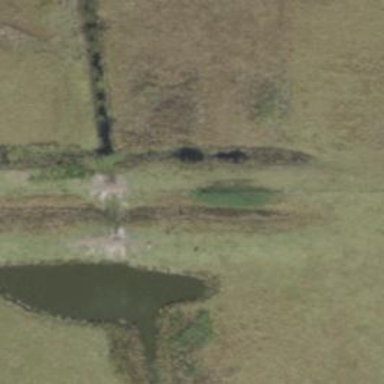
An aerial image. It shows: Beautiful wet meadow natural wetland.